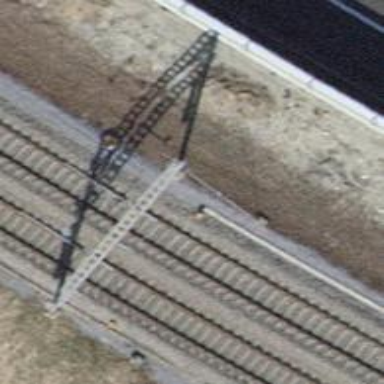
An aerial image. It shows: Solitary milestone along the railway.